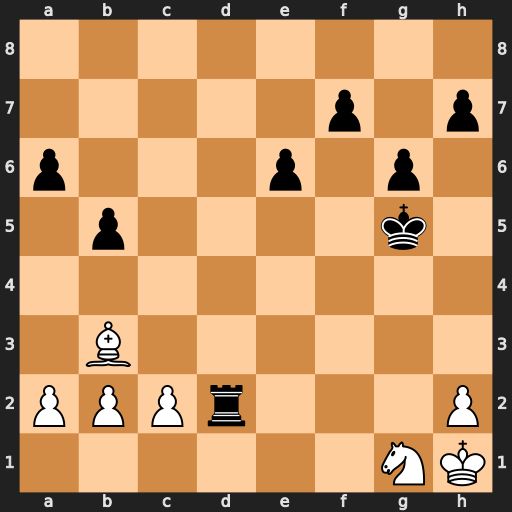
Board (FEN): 8/5p1p/p3p1p1/1p4k1/8/1B6/PPPr3P/6NK
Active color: w
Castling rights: -
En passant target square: -
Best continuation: Nf3+ Kf4 Nxd2